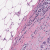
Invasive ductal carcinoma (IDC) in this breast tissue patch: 1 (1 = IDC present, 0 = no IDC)